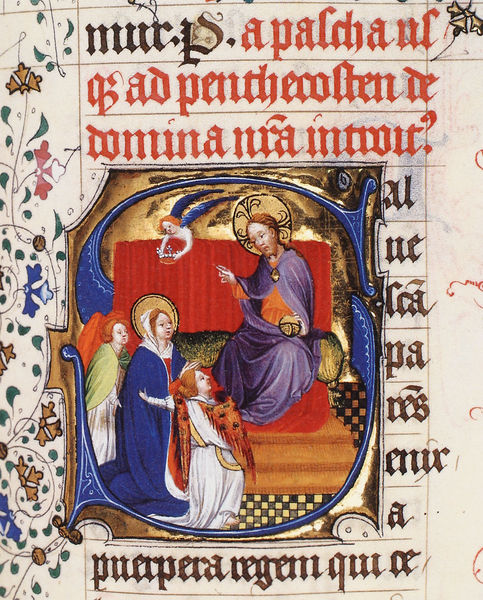
Titel: Hoya - Missale
Künstler: Meister des Zweder van Culemborg
Standort: Herstellungsort: Utrecht (EU - NL)
Institution: Münster, Universitäts- und Landesbibliothek
Schlagwörter: blau, mann, frauen, sitzen, blumen, bunt, frau, rot, karo, muster, bild, gold, sitzend, engel, ranken, farbig, schrift, farbe, linien, empore, treppe, verzierung, stufen, buch, seite, text, buchstaben, initiale, ranke, heiligenschein, christus, jesus, maria, miniatur, latein, wörter, i